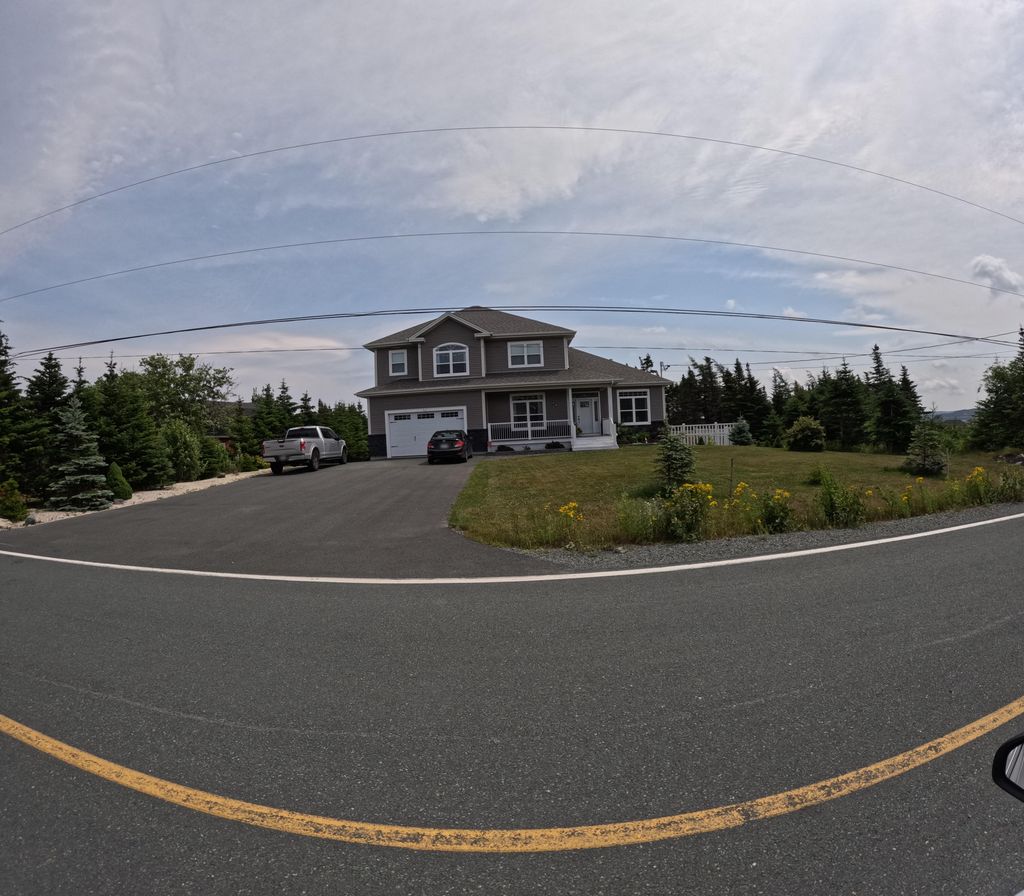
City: st_johns